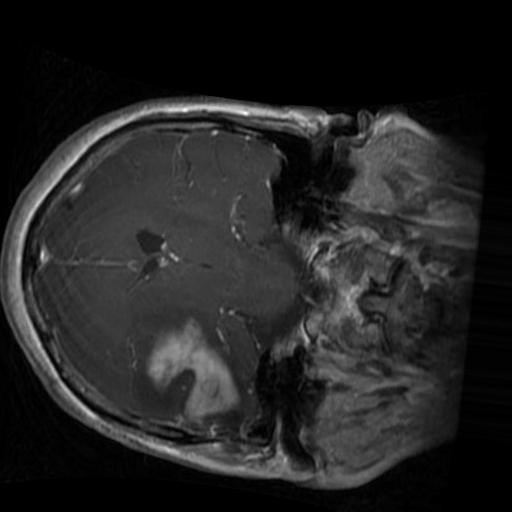
Label: brain_glioma